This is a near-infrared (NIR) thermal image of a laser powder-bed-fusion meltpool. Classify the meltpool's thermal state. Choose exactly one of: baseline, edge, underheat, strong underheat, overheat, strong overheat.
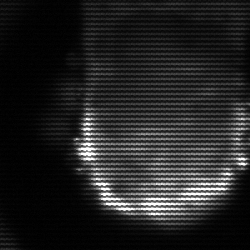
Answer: baseline